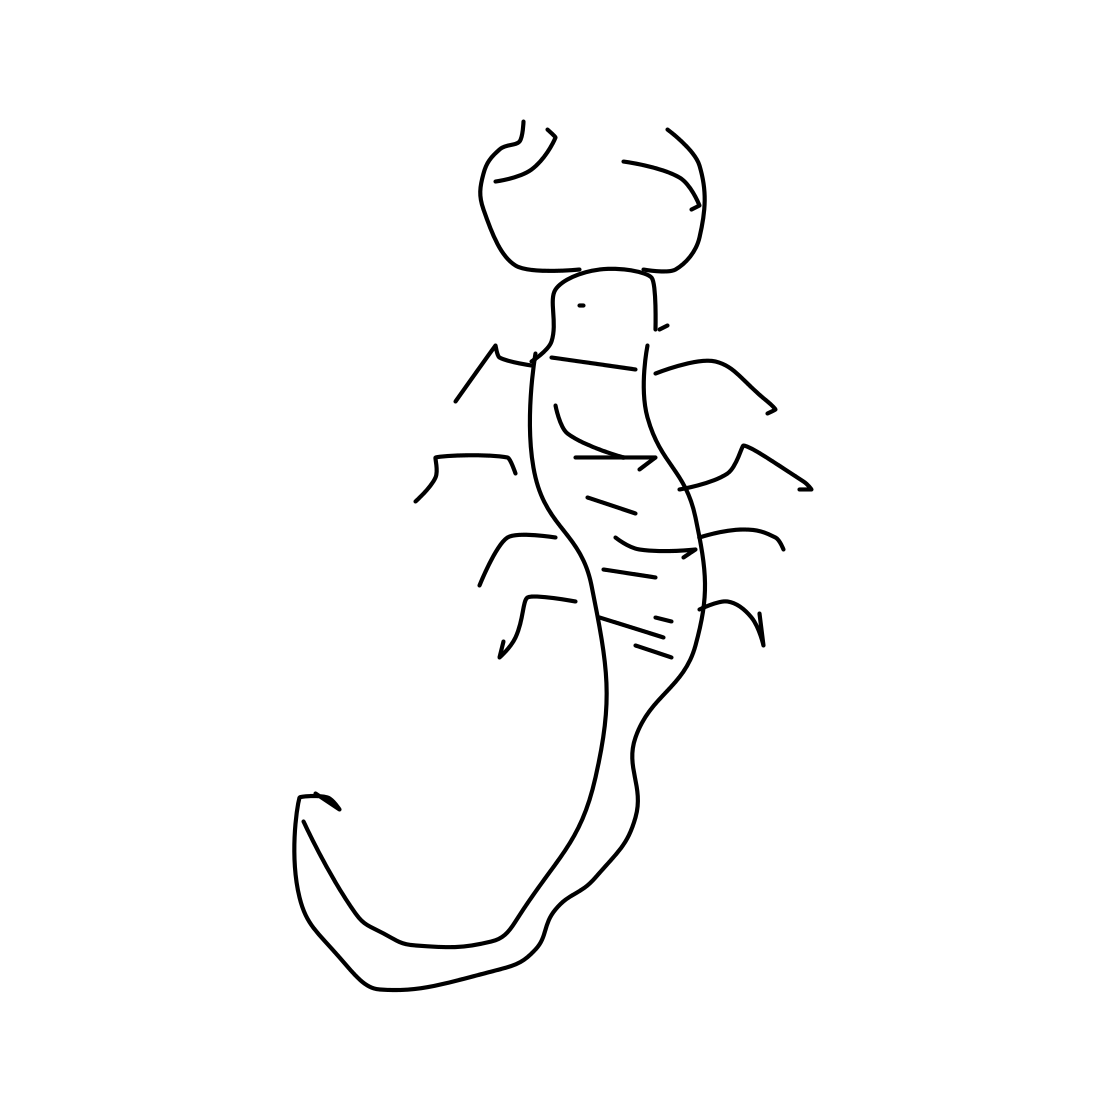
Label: scorpion